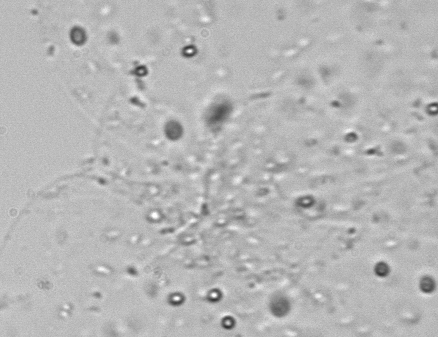
Label: Phaeocystis